Aerial crown-view tile of a tropical tree (Barro Colorado Island, Panama), acquired 20240611:
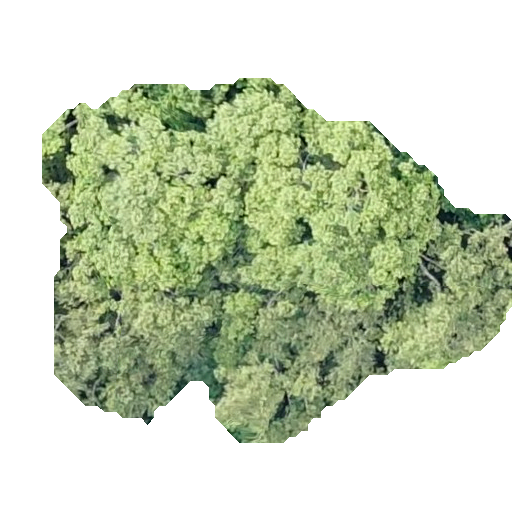
Species: Luehea seemannii
GBIF accepted scientific name: Luehea seemannii
Crown area: 193.6 m²